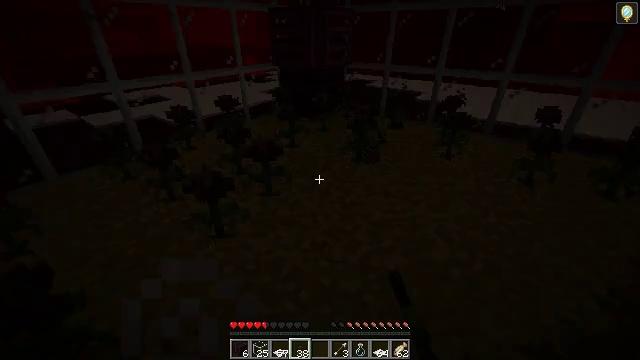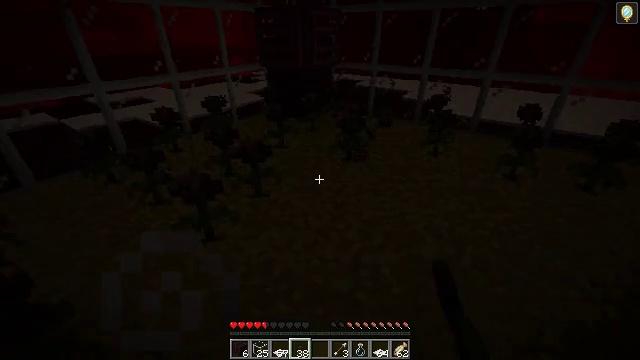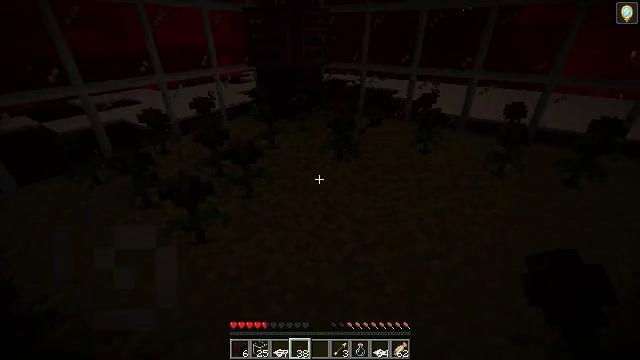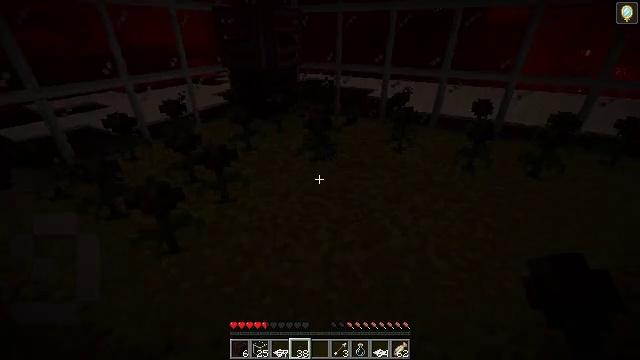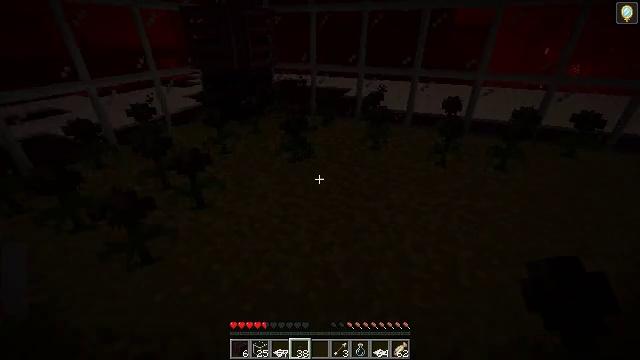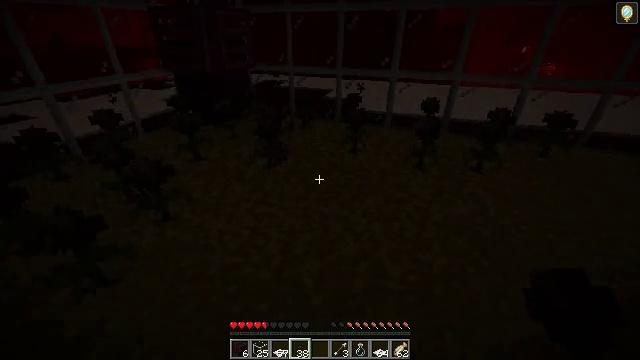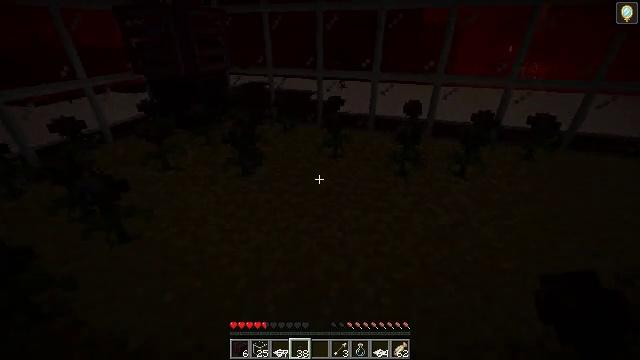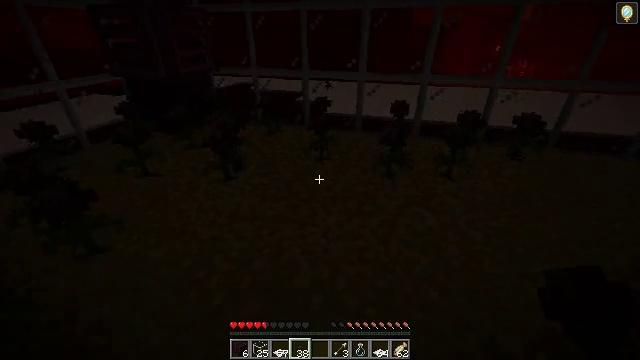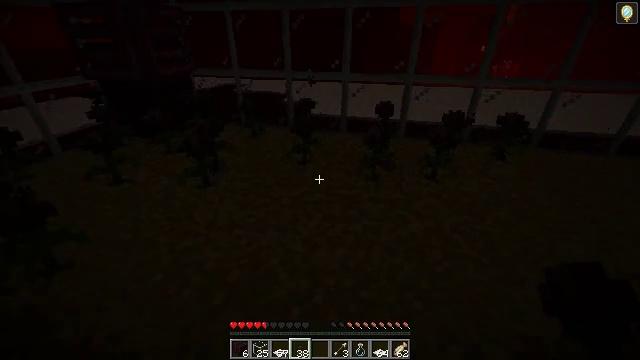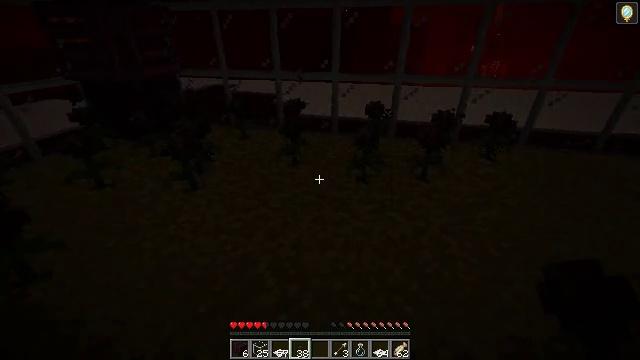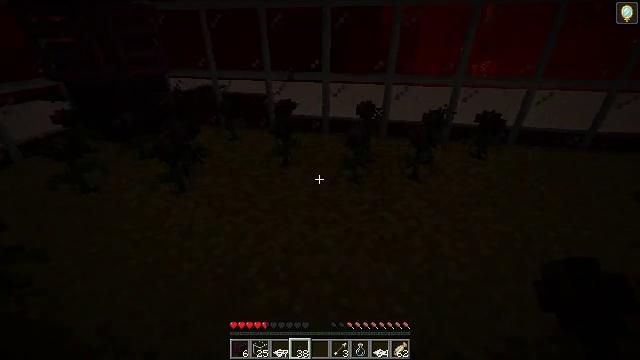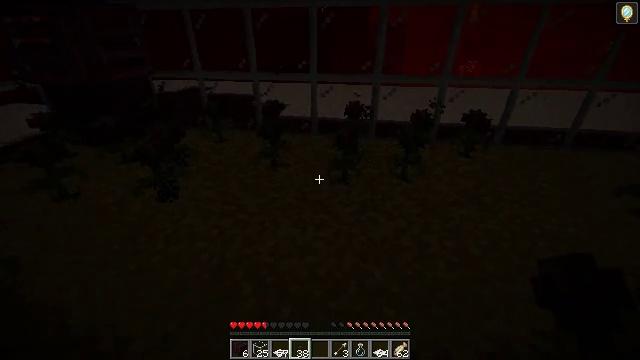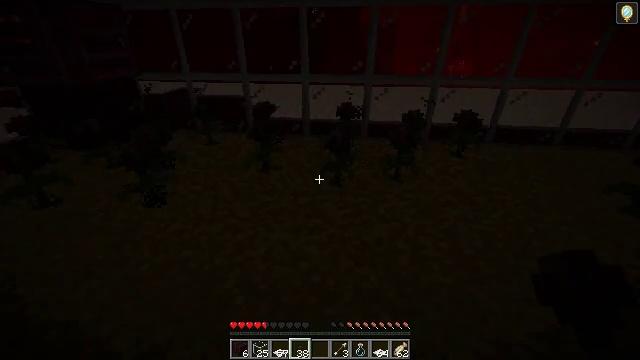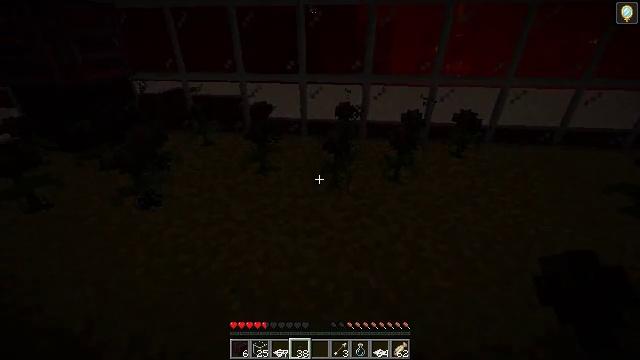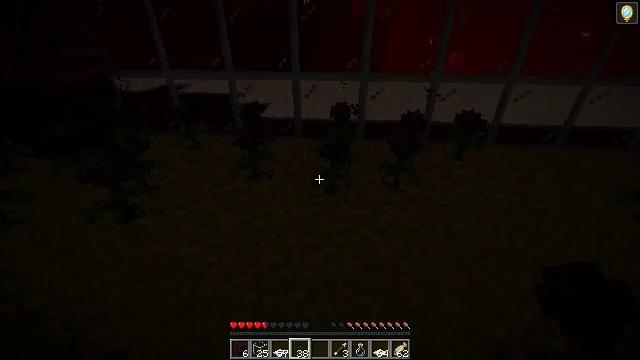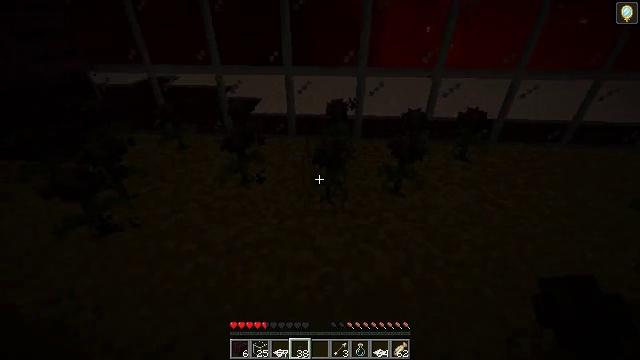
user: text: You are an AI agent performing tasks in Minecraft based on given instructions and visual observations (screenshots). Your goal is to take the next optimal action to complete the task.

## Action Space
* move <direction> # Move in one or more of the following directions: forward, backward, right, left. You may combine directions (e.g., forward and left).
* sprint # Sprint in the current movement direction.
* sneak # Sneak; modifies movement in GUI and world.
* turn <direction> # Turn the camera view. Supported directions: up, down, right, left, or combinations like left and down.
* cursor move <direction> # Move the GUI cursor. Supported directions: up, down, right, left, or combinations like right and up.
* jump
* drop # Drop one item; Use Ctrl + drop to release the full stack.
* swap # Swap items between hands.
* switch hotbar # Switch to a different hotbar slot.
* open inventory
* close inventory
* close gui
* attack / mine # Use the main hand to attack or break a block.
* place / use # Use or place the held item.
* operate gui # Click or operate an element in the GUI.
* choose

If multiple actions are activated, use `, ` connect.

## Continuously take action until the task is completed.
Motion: motion action
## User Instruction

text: Mine the wither rose with caution.
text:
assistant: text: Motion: turn right
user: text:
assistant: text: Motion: turn right
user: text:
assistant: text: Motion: move right, turn right
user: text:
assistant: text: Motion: move forward and move right, turn right
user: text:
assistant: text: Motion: move forward and move right, turn right
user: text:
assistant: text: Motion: move forward and move right, turn right
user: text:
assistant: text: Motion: move forward and move right, turn right
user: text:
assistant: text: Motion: turn right
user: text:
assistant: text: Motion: turn right
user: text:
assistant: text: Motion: turn right
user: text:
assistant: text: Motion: turn right
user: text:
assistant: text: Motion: move forward, turn right
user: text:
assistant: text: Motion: move forward
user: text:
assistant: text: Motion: move forward, turn right and down
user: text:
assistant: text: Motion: move forward, turn right and down
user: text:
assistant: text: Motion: turn right and down
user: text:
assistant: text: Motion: no_op
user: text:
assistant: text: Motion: no_op
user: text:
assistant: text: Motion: no_op
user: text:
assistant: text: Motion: no_op
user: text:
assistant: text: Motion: no_op
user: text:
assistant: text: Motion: no_op
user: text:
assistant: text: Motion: no_op
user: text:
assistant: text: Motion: no_op
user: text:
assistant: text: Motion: no_op
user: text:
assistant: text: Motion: no_op
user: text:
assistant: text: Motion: no_op
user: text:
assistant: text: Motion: turn right
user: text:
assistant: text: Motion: turn right
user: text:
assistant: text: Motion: turn right and up